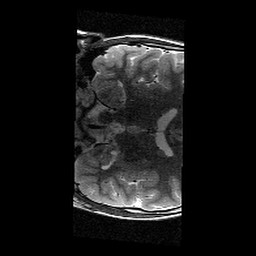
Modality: T2w
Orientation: coronal
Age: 11
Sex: male
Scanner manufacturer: siemens
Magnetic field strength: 3 T
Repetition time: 9.23 s
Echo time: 0.067 s